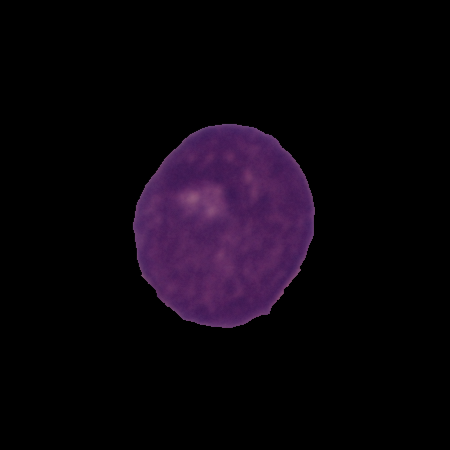
Label: cancer